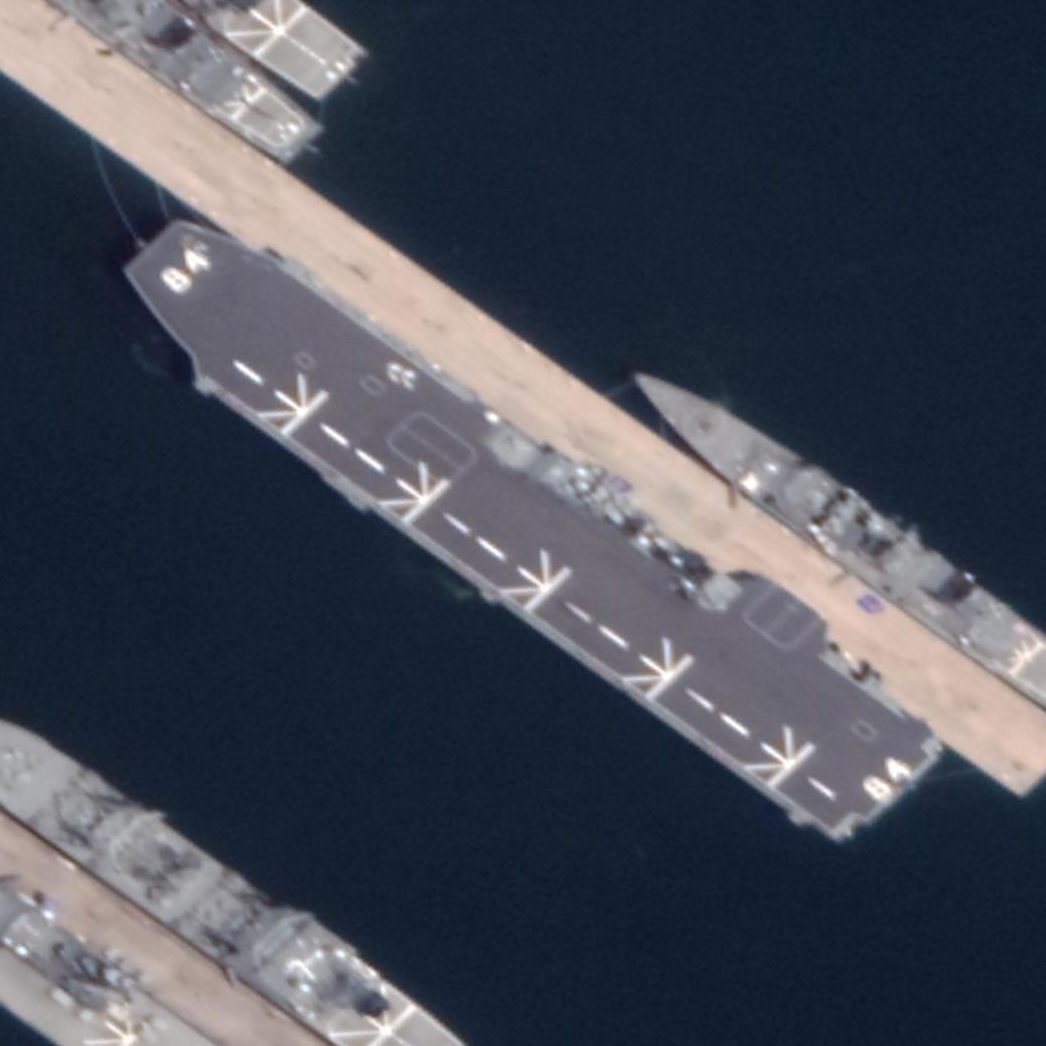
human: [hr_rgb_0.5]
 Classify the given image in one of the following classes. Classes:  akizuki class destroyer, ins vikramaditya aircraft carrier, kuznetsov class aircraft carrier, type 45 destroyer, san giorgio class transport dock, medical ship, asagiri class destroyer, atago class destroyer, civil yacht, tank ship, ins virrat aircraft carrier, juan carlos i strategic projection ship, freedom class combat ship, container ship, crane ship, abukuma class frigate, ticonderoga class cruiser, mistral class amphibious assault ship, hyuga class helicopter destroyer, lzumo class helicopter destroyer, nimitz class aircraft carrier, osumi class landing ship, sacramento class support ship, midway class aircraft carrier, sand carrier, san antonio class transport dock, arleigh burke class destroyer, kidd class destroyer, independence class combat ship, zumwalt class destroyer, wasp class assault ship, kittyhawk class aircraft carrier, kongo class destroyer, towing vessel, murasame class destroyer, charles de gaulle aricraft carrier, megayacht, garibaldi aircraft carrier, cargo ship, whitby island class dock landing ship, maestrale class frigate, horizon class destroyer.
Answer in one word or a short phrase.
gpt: Lzumo class helicopter destroyer